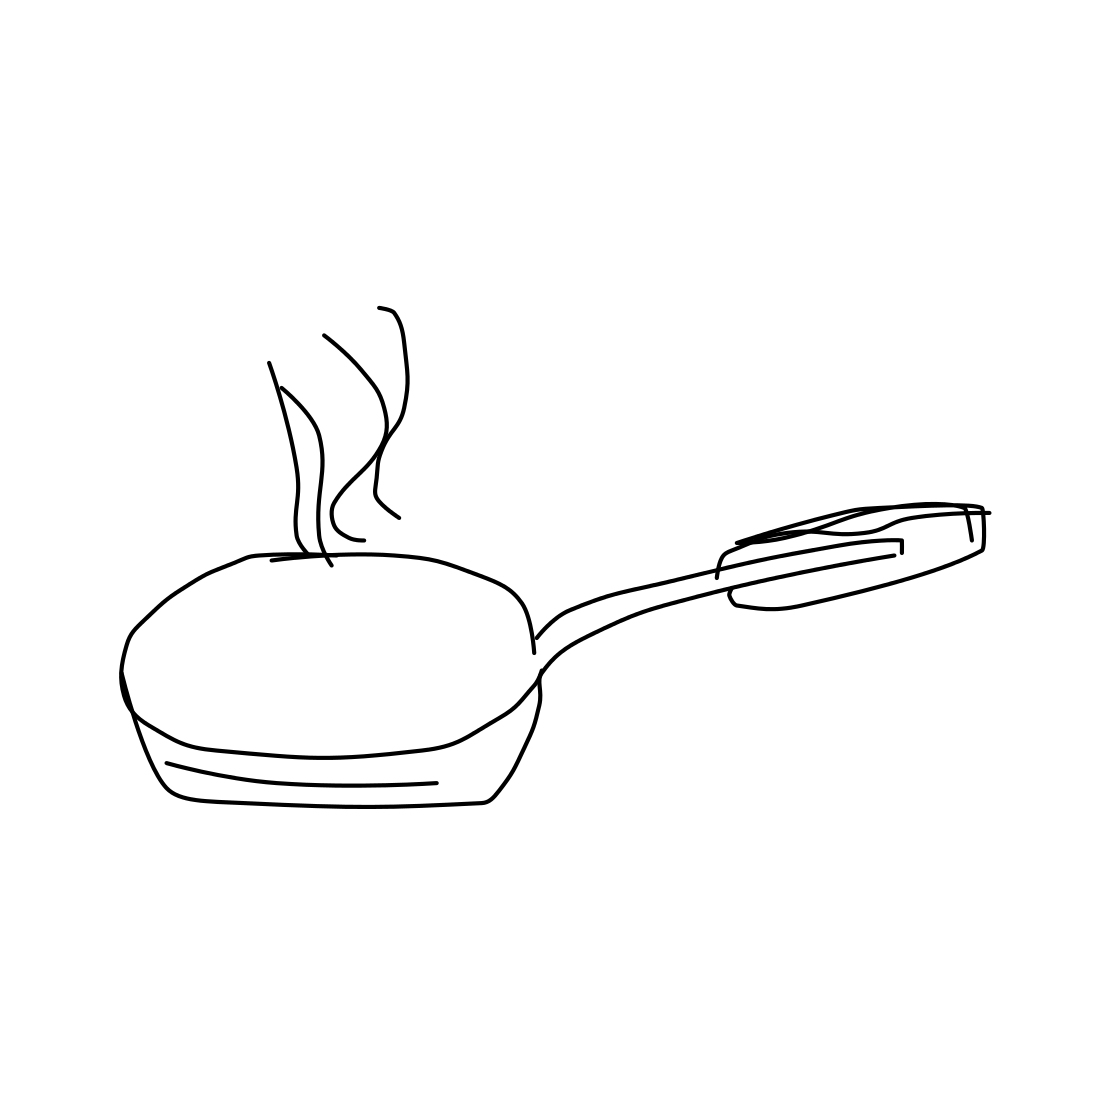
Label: frying-pan